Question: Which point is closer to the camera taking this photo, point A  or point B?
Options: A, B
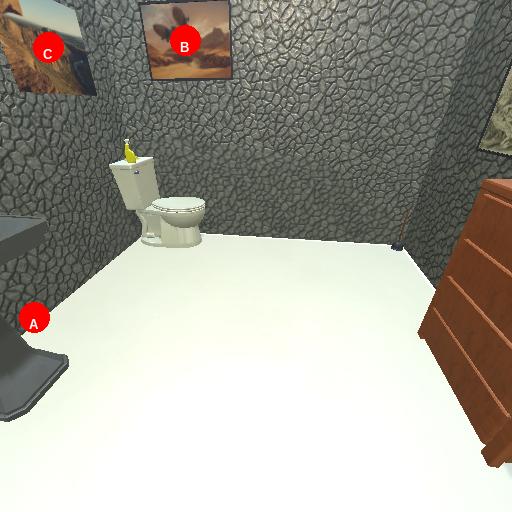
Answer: A